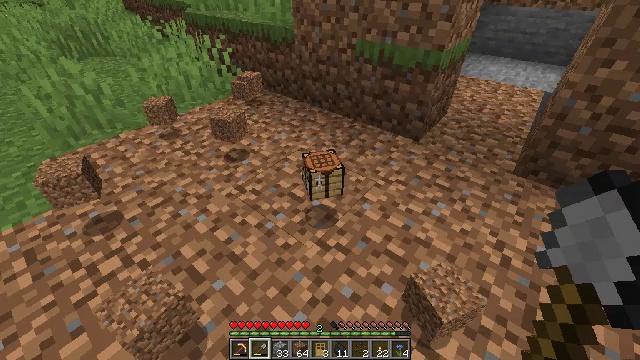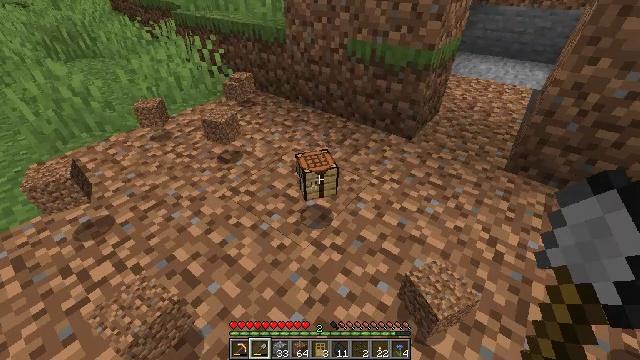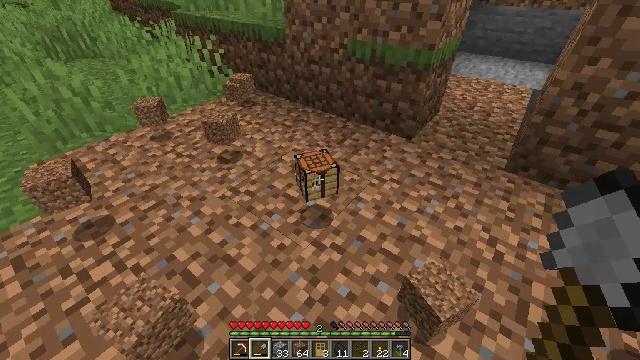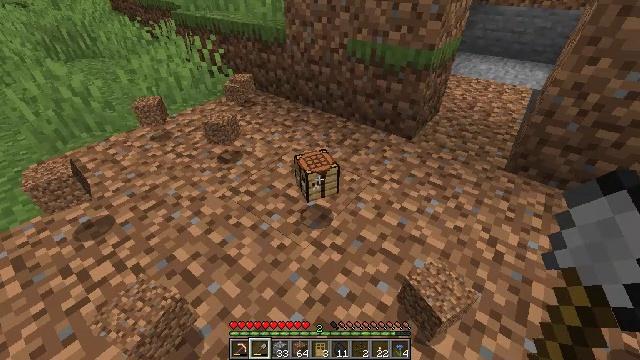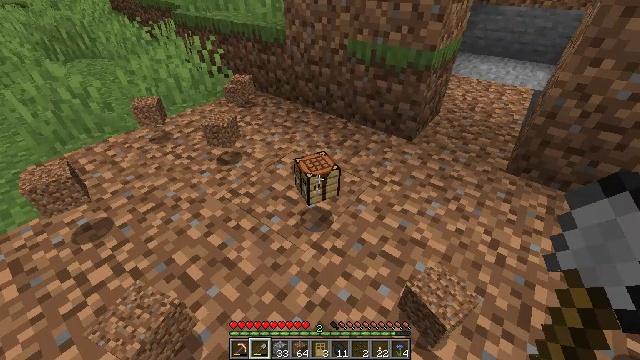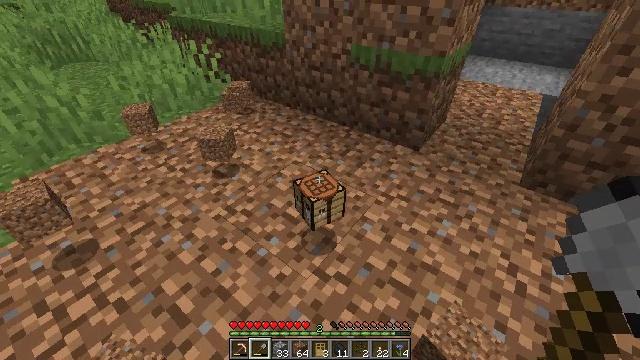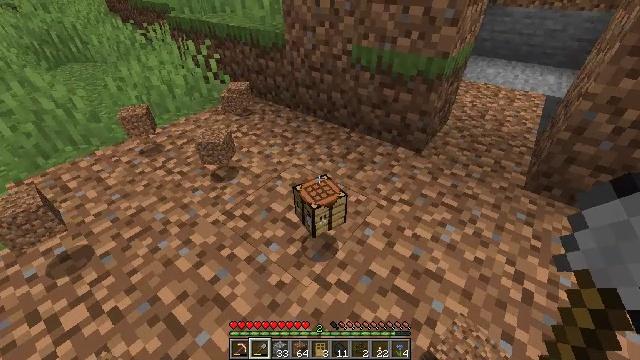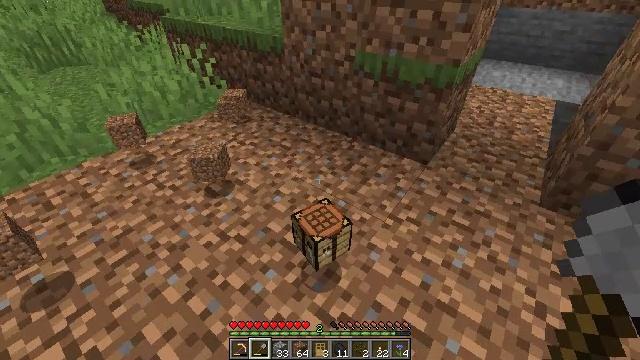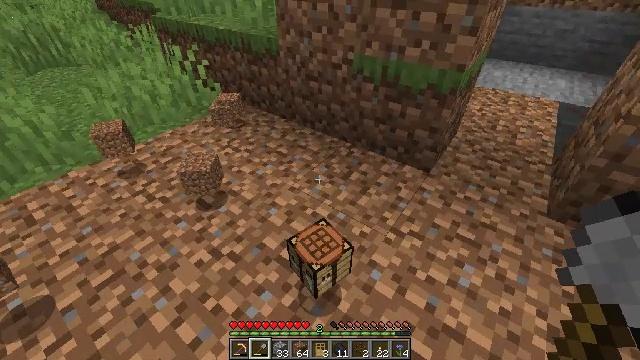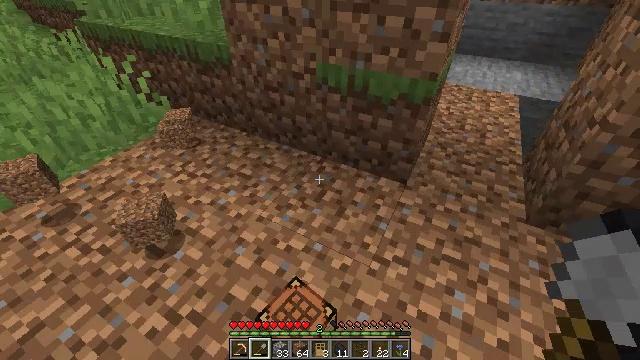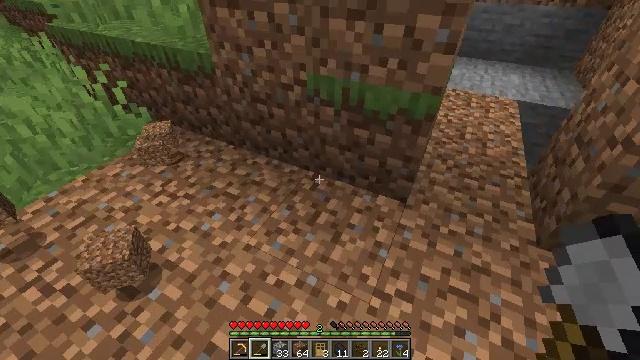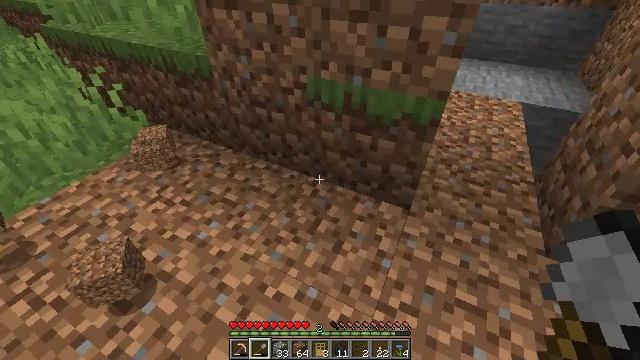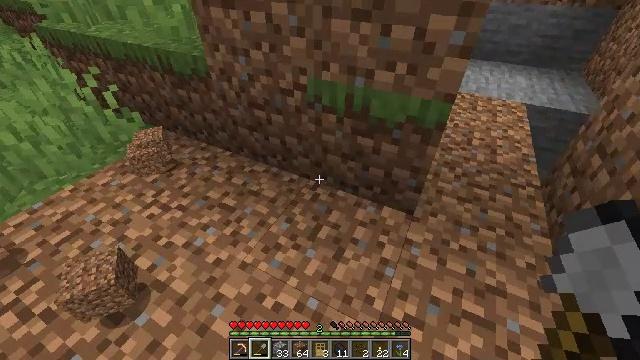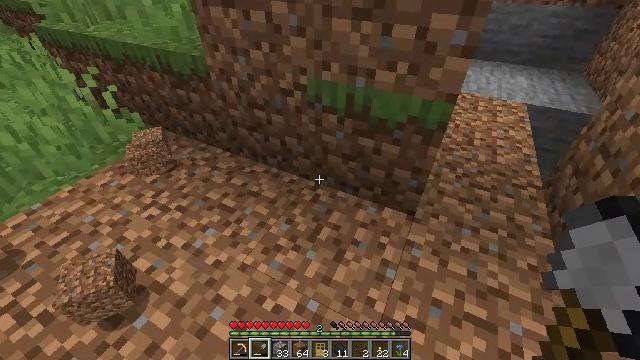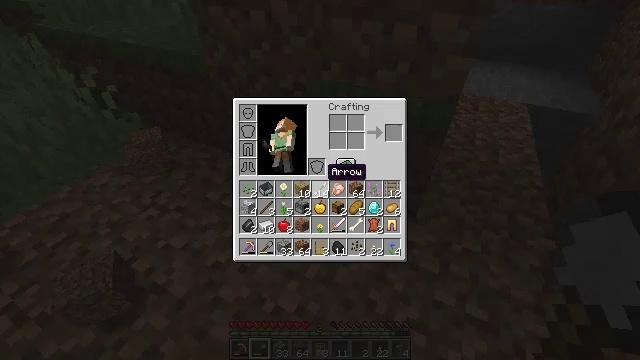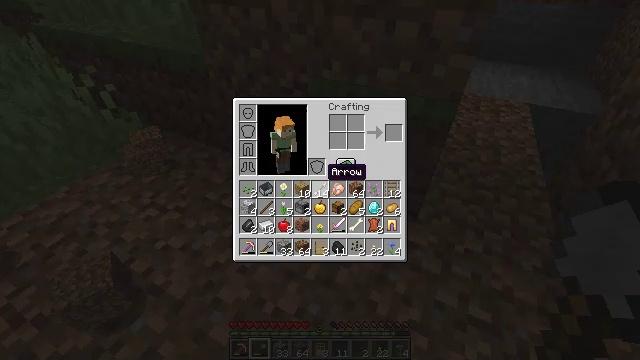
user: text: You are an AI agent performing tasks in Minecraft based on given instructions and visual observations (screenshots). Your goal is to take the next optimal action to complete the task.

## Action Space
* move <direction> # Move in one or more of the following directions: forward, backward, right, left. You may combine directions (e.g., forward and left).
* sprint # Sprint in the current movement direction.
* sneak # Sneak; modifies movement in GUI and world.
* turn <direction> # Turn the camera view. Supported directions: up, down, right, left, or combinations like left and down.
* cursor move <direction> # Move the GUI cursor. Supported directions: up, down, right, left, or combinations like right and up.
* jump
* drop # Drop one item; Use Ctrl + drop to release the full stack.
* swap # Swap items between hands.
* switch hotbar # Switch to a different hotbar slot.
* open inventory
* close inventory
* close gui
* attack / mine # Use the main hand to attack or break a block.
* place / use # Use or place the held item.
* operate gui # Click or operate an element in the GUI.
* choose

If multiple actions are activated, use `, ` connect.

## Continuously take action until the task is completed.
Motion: motion action
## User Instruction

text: Remove a pink tulip from the inventory.
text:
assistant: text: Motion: turn right
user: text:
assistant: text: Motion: no_op
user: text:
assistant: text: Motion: no_op
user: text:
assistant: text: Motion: move forward
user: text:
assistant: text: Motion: move forward
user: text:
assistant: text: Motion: move forward
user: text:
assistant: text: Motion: move forward
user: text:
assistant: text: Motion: move forward
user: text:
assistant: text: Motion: move forward, turn right
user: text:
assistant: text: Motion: move forward, turn right
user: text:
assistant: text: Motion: no_op
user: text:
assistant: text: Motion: no_op
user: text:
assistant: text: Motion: no_op
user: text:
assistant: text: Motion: open inventory
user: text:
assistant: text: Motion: open inventory
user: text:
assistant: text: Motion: open inventory
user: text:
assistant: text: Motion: turn down, open inventory
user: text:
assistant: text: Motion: turn right and down
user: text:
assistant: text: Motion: no_op
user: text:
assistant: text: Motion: no_op
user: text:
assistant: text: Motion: no_op
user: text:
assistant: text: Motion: no_op
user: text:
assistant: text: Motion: no_op
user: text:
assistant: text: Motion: no_op
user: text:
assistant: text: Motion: no_op
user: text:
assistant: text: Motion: turn left
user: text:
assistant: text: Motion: turn left
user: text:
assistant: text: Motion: no_op
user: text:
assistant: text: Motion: no_op
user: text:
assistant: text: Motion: turn left